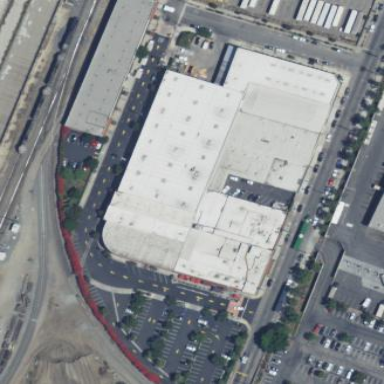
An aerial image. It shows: Industrial building.